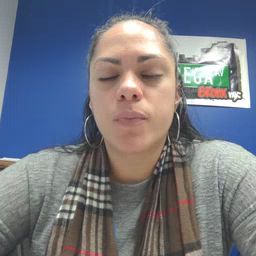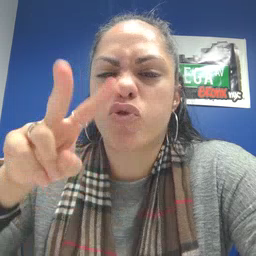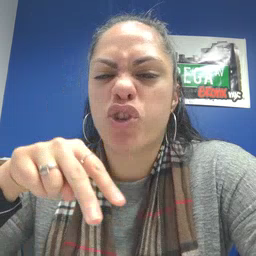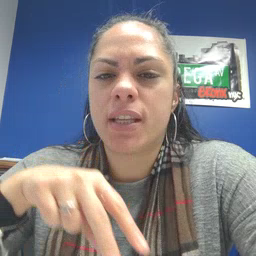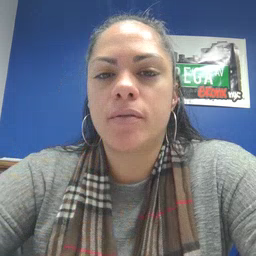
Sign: read